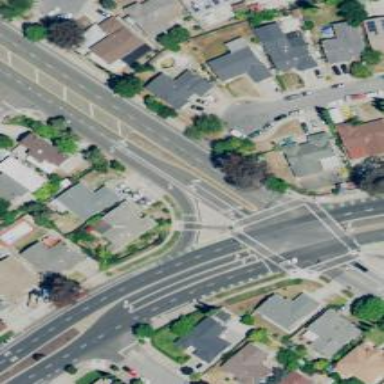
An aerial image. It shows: Solid stop line on the road.